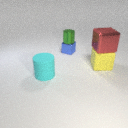
small blue metal cube to the left of large yellow rubber cube